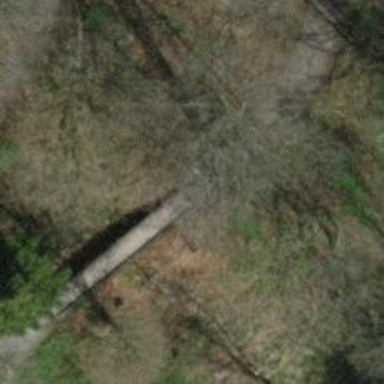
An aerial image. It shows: Footway bridge.